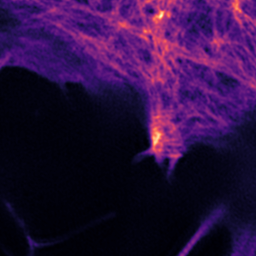
Label: Super-resolution F-actin image